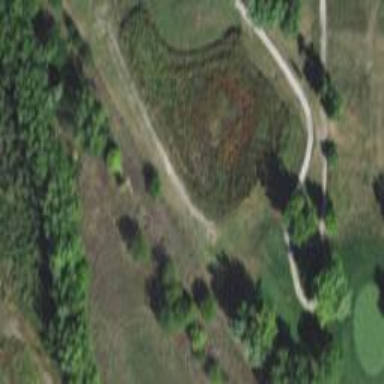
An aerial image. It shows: Golf rough area.